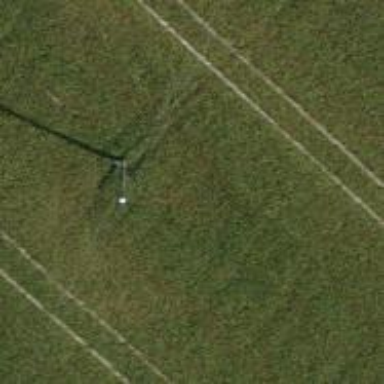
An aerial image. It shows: Power pole.